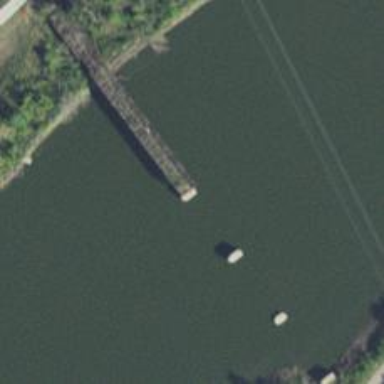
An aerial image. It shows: Disused railway bridge.